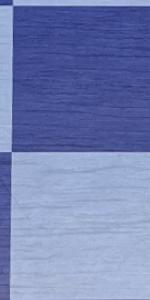
Label: Empty